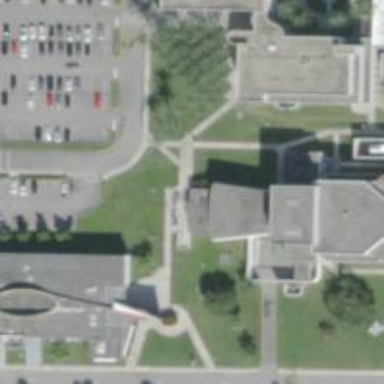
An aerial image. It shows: College building.